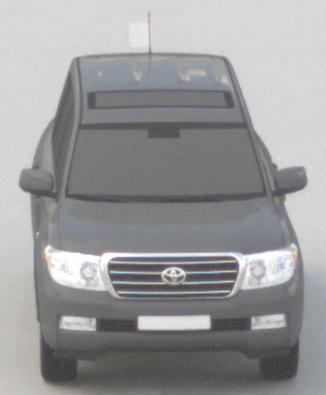
Make: Toyota
Model: Land Cruiser V8 4.7
Detailed model: Land Cruiser V8 (J20)
Model produced from: 2008/03
Model produced until: 2009/11
Doors: 5
Color: gray
Road condition: dry road
Daytime: morning or afternoon
Contrast: low contrast